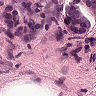
Metastatic tissue present: yes